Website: home-depot
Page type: customer-info-address
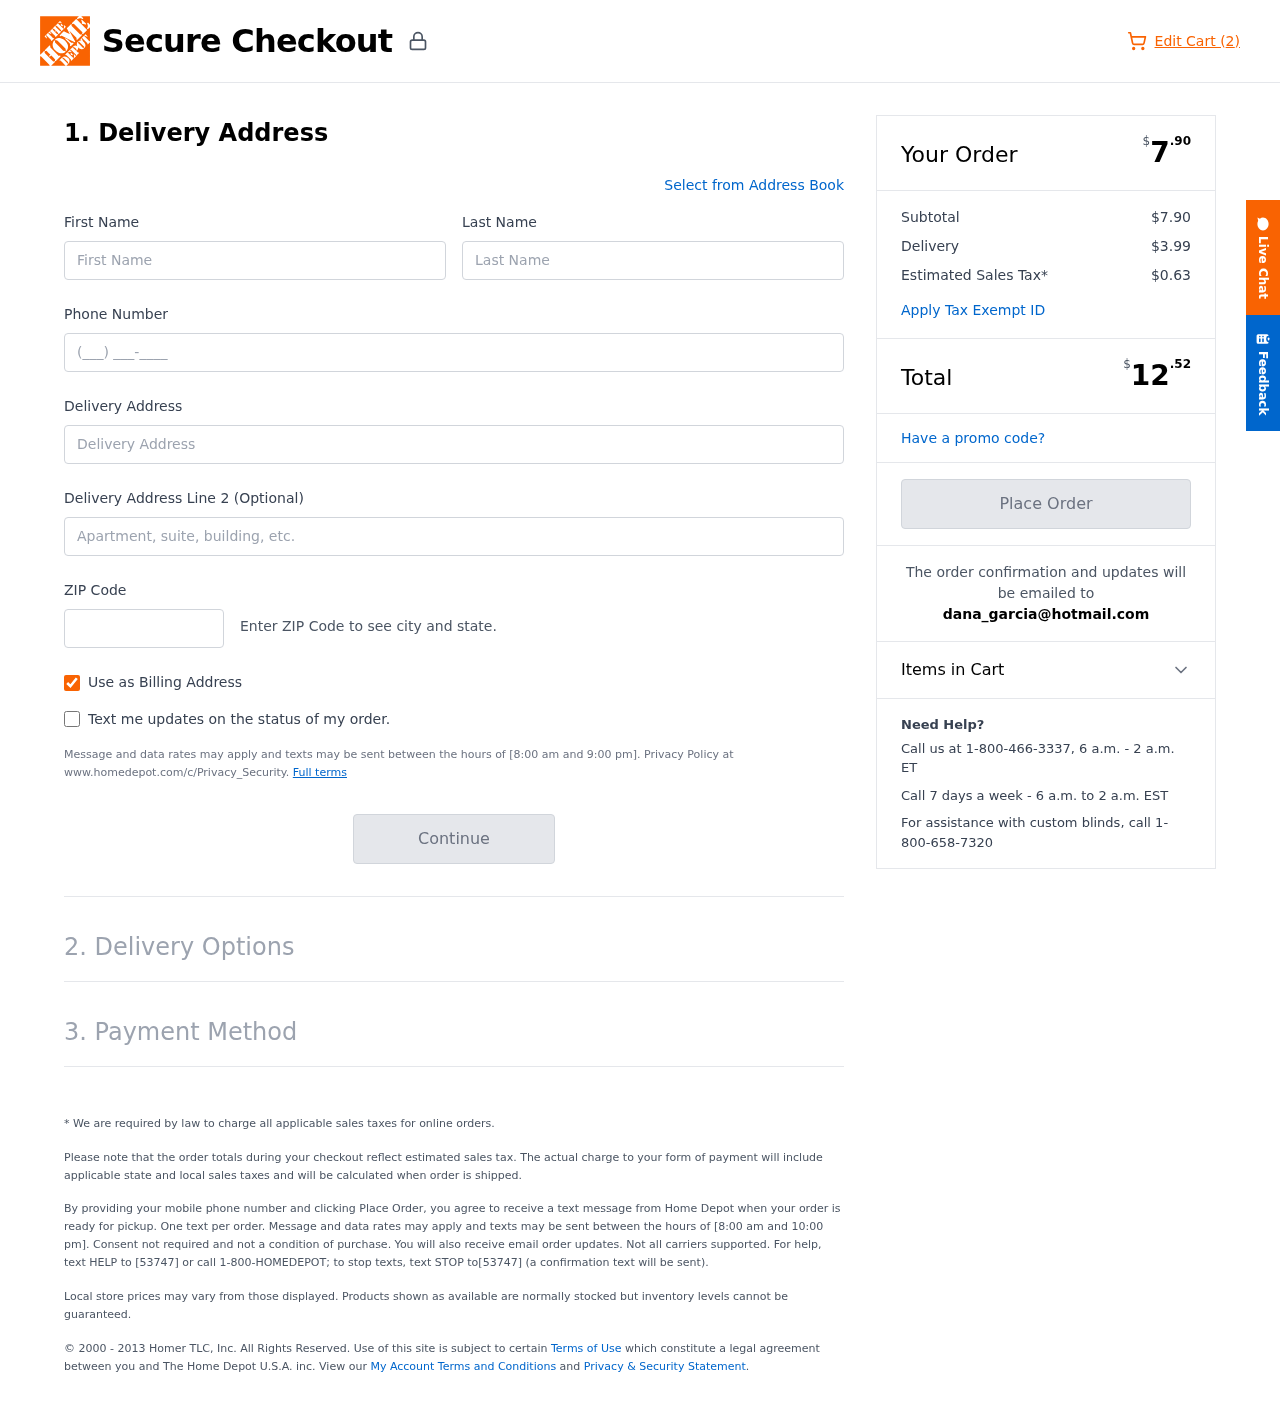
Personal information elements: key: PII_EMAIL
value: dana_garcia@hotmail.com
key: PII_FIRSTNAME
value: Dana
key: PII_LASTNAME
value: Garcia
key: PII_PHONE
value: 3136125466
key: PII_POSTCODE
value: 35342
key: PII_STREET
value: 70757 Amanda Grove
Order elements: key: ORDER_NUM_ITEMS
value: Edit Cart (2)
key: ORDER_SUBTOTAL_HEADER
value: $7.90
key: ORDER_SUBTOTAL
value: $7.90
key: ORDER_SHIPPING_COST
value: $3.99
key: ORDER_TAX
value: $0.63
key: ORDER_TOTAL2
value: $12.52